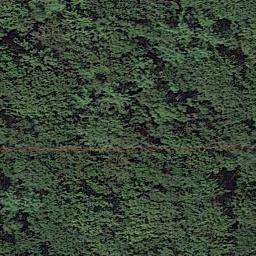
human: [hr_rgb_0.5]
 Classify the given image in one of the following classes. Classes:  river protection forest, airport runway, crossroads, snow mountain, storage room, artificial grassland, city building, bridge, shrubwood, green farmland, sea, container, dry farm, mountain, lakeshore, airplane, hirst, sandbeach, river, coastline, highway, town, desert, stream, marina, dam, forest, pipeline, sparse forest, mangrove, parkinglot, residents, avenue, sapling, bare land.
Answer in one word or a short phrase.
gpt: forest